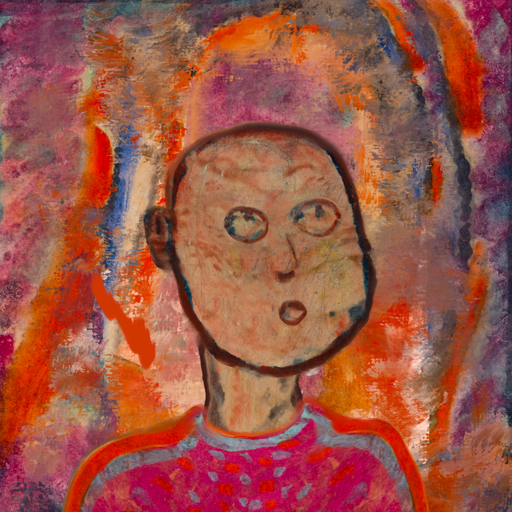
Background: Experience, Head And Neck Side: Orphan, Face Side: Orphan, Bust: Sisters, Hair Side: Blank, Head Accessory: Blank, Second Necklace: Blank, Necklace: Blank, Baby: Blank